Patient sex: M
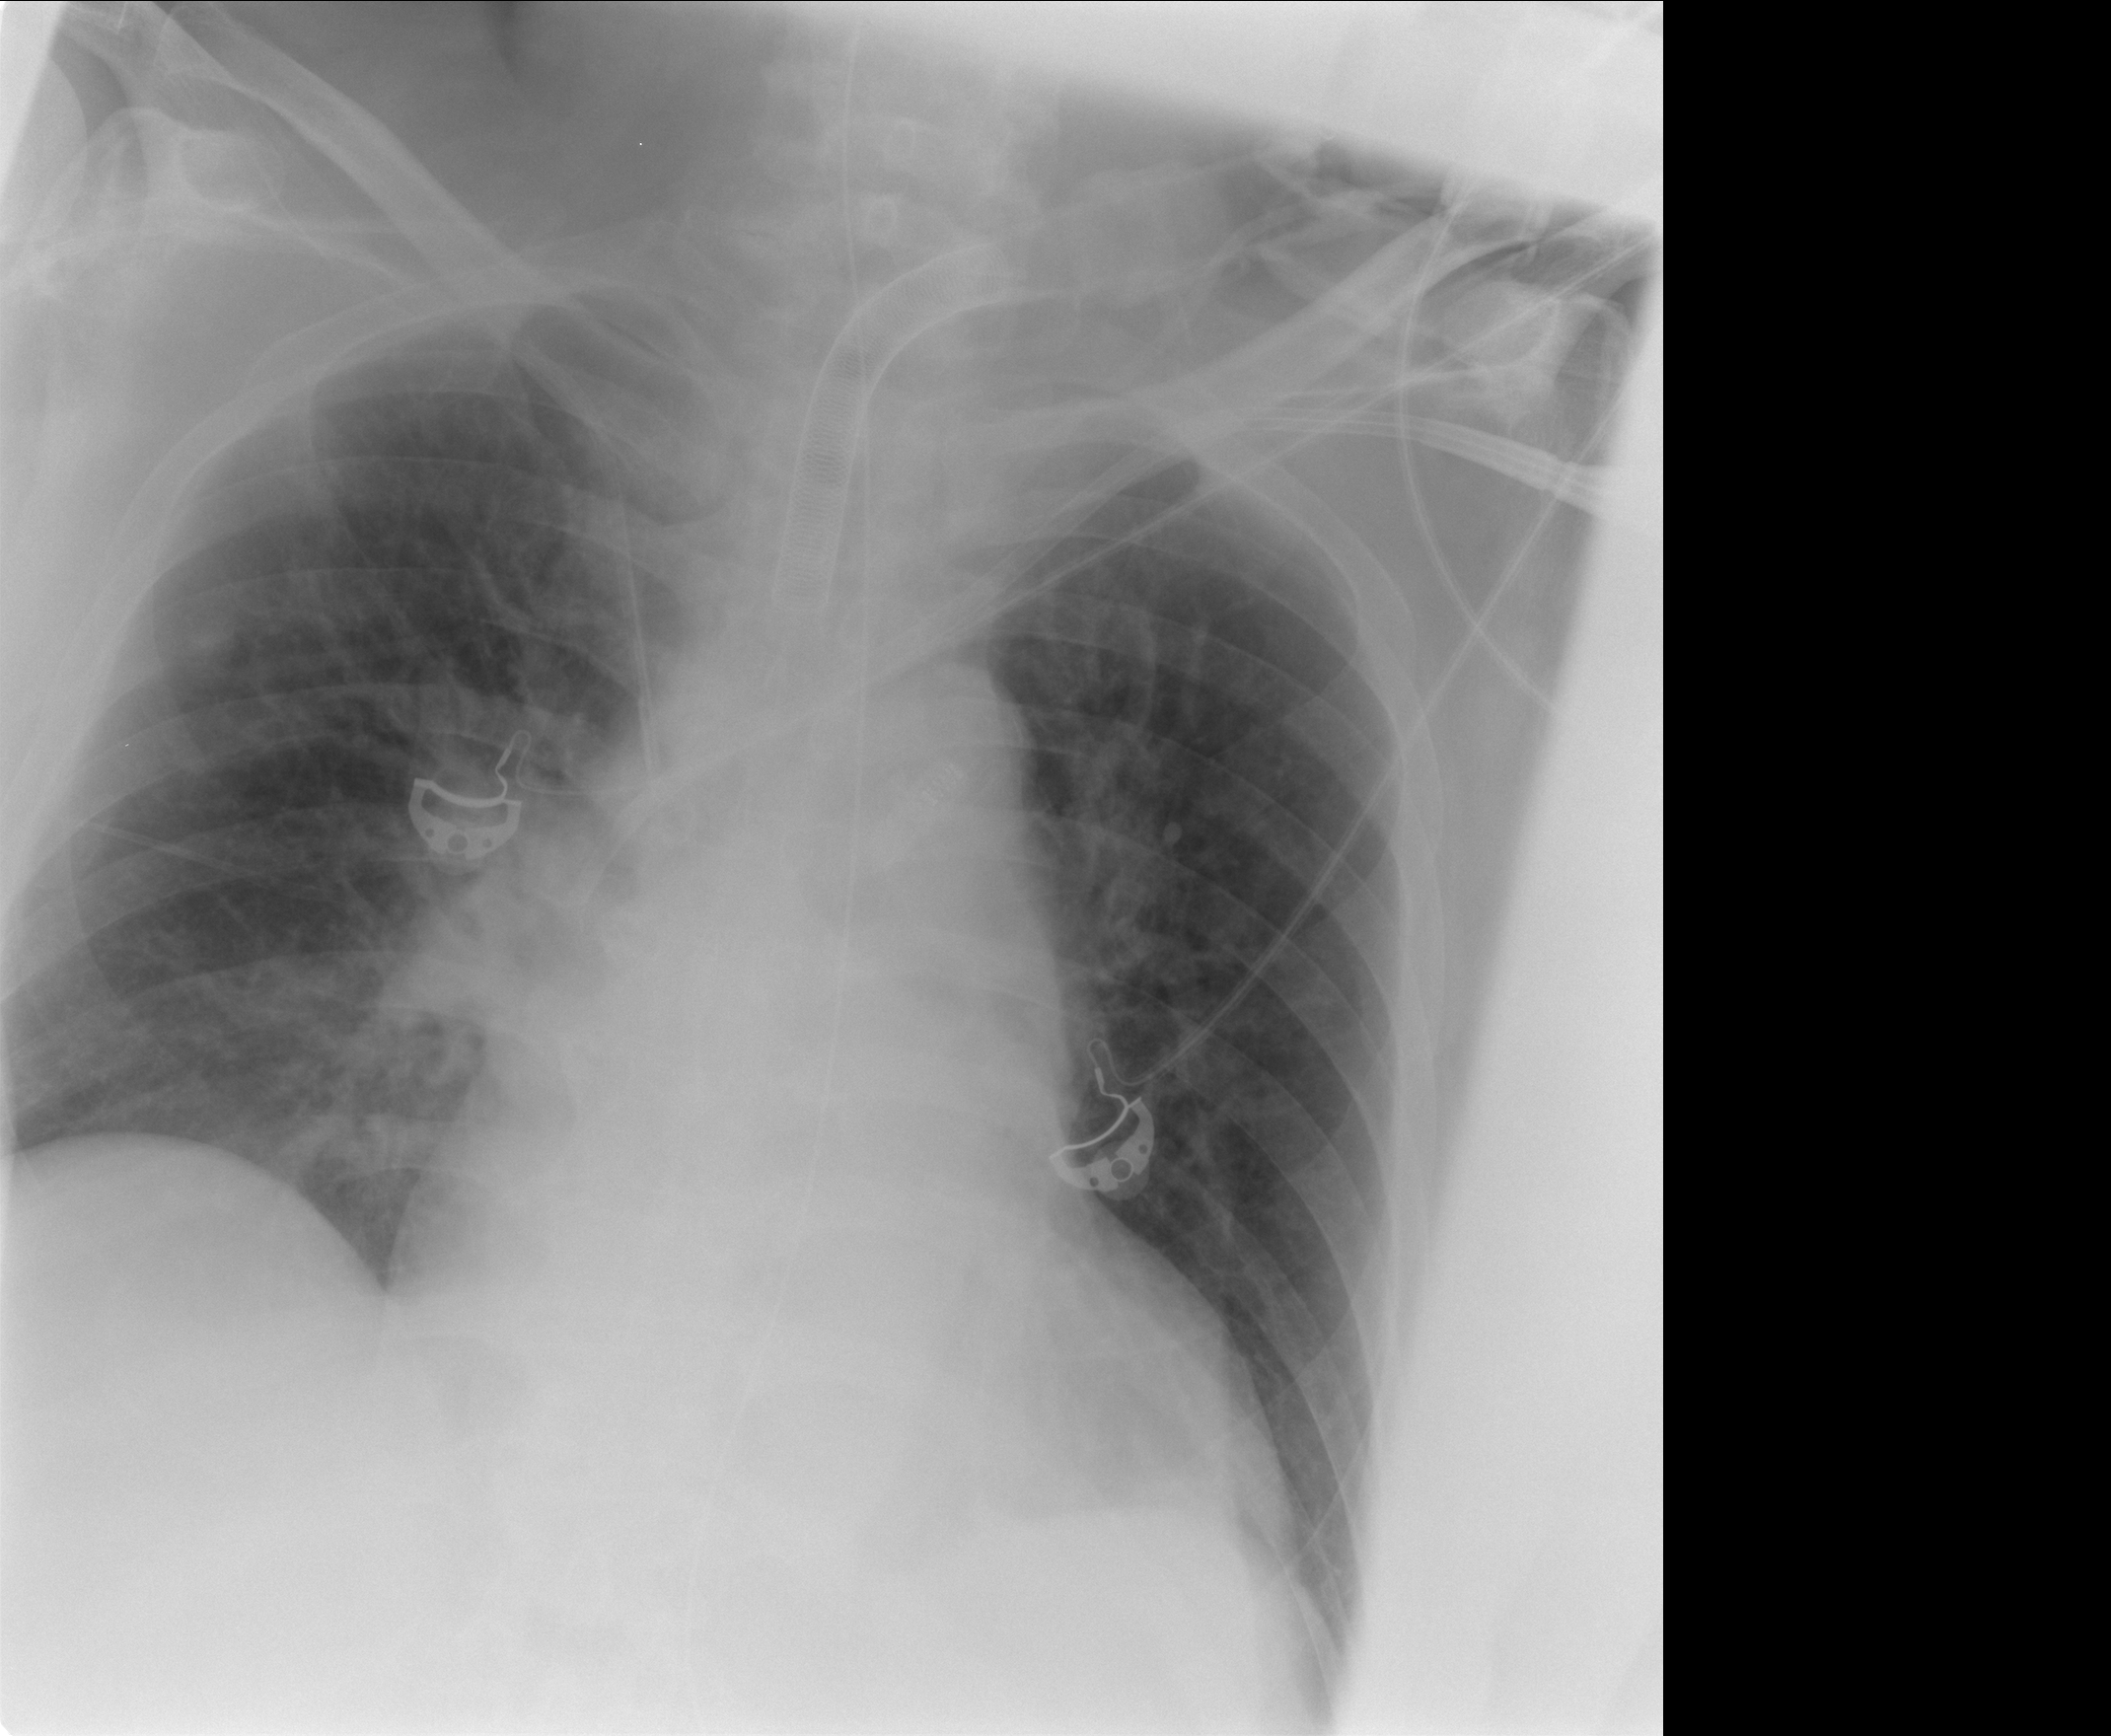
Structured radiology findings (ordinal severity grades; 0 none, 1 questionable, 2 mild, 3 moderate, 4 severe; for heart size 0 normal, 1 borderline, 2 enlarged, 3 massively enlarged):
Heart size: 2
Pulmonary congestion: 2
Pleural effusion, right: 0
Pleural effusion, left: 0
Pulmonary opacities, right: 0
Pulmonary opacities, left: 0
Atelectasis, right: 0
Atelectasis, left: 0